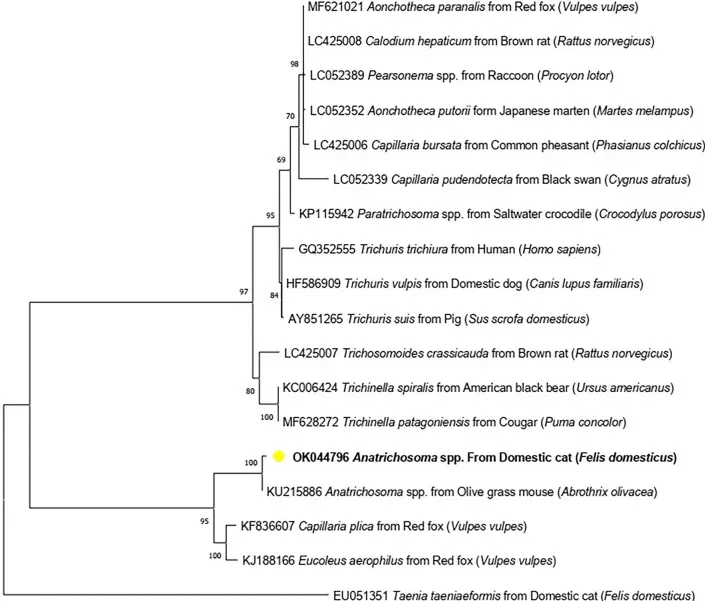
Maximum-likelihood phylogenetic tree showing the genetic relationship between Anatrichosoma spp. in cats (OK044796) (yellow dot) and other Trichinellida nematodes using 18S rRNA gene.
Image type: chart (chart)